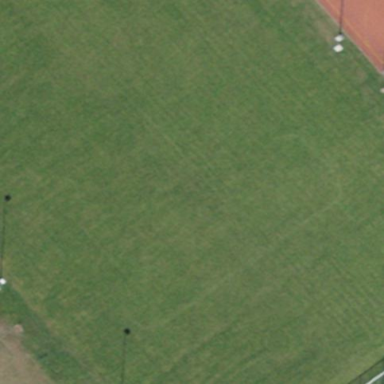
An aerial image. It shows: Soccer pitch with grass surface for leisure land.